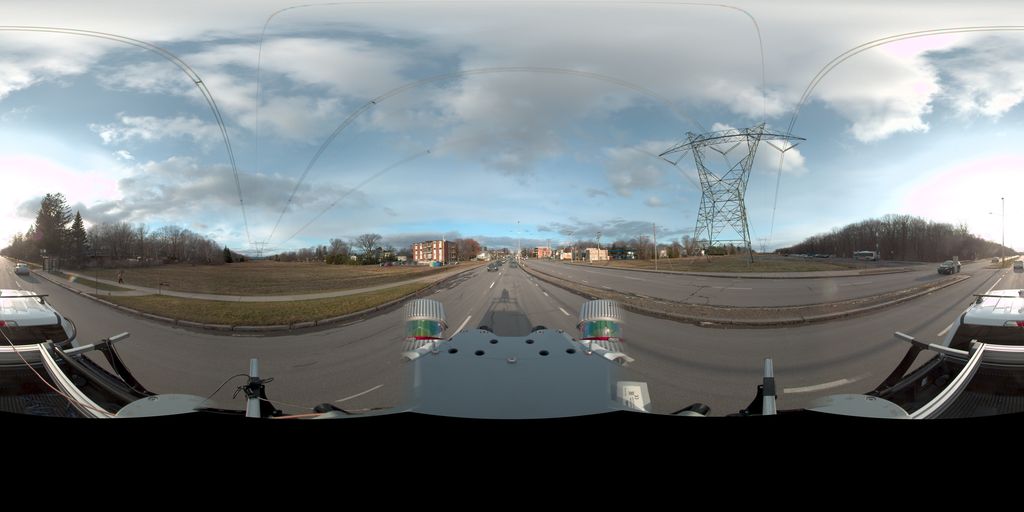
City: quebec_city